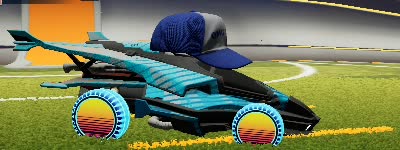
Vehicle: aftershock